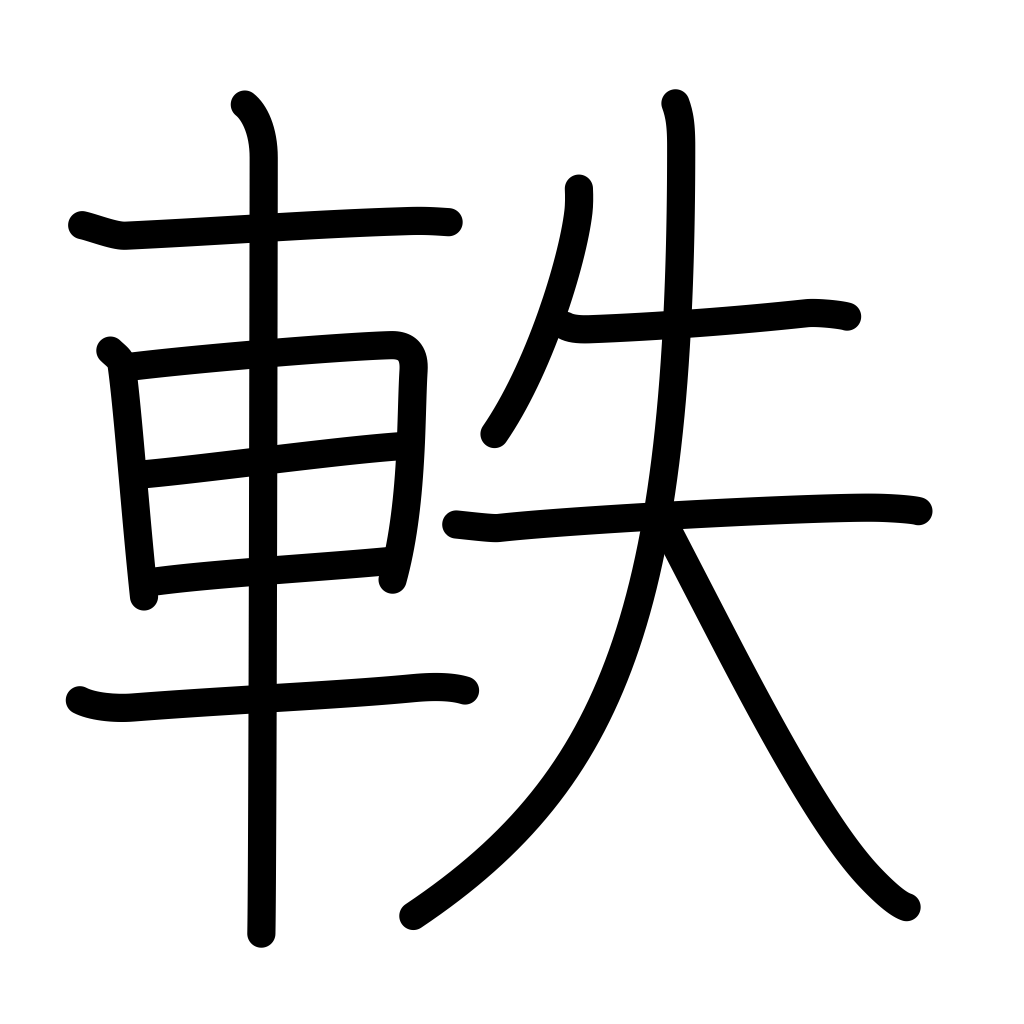
Meaning: pass along